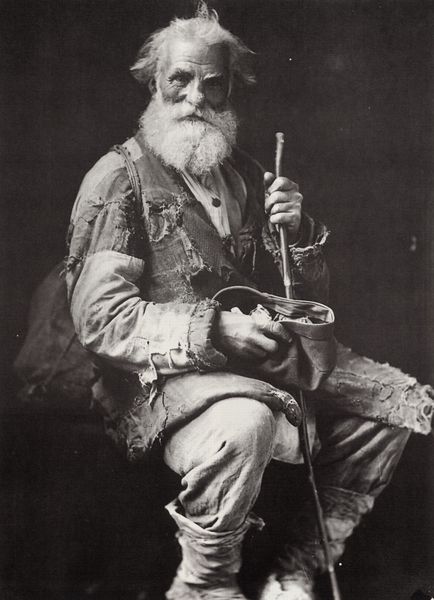
Titel: Der bekannte Mäzen Savva I. Mamontov, eine ungewöhnliche Persönlichkeit des Kulturlebens um die Jahrhundertwende, Moskau
Künstler: Nikolaj Ivanovic Sviscov-Paola
Schlagwörter: dunkel, mann, schatten, weiß, sitzen, frisur, grau, haar, hell, hintergrund, hut, licht, mund, nase, schwarz, stuhl, blick, alt, bart, hemd, hose, mütze, augen, falten, mensch, vollbart, bild, bildnis, hände, portrait, porträt, schauen, haare, mantel, sitzend, stoff, augenbrauen, frontal, lippen, sack, stock, beine, fell, gehstock, stab, furchen, gepäck, kette, hocker, schemel, brauen, sitzt, knie, knöpfe, weste, foto, fotografie, photographie, alter, fetzen, greis, lappen, lumpen, wandern, schwarzweiß, stiefel, tasche, photo, runzeln, anhänger, wanderer, wams, gehstab, bettler, rucksack, wanderstab, wanderstock, aufnahme, umhängetasche, proviant, lichtbild, wandersmann, zerlumpt, klamotten, landstreicher, glant, tragetasche, face en cace, gutmütigkeit, mätze